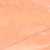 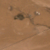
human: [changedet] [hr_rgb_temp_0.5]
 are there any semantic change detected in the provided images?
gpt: Some constructions appear above the road on the upper part in the desert.